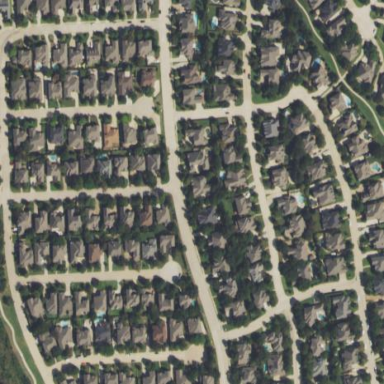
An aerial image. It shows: Residential neighbourhood.